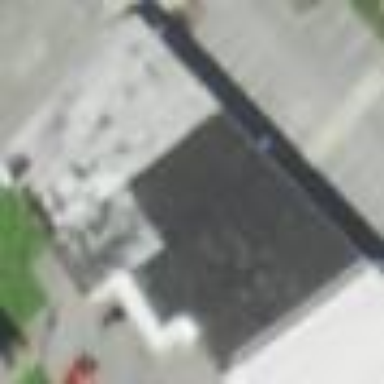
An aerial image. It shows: Retail building.